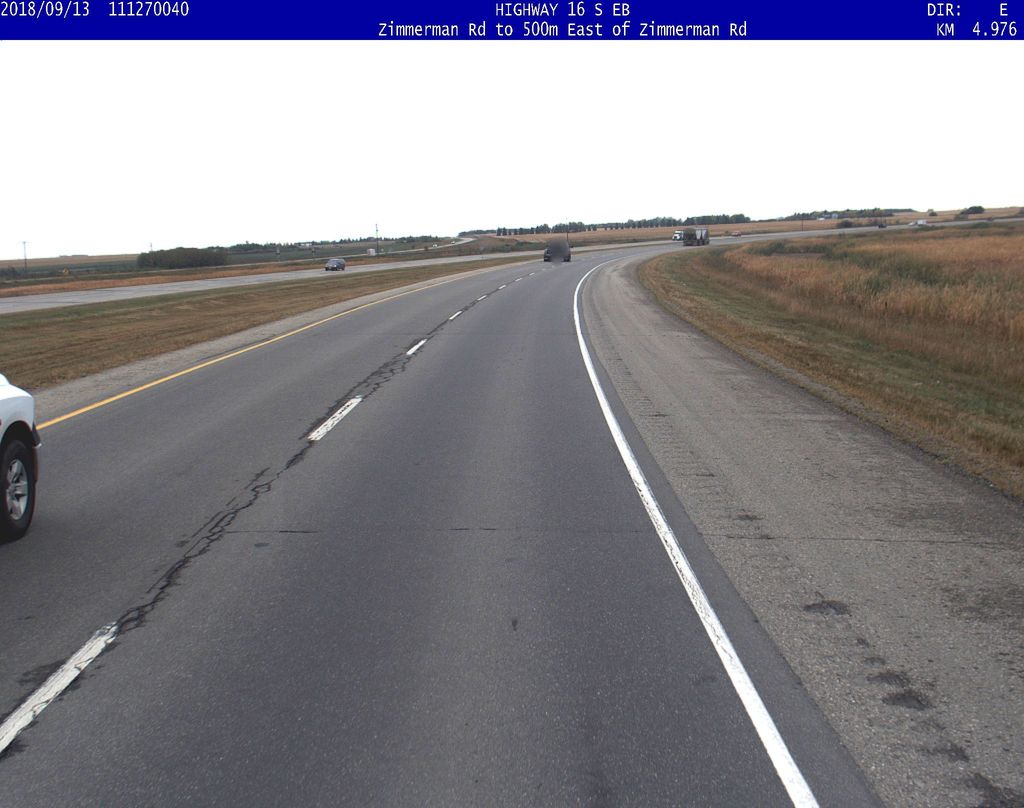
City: saskatoon